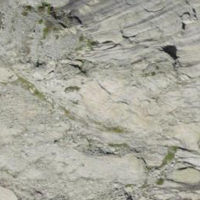
EUNIS habitat code: 48
Species observed at this site:
Tichodroma muraria